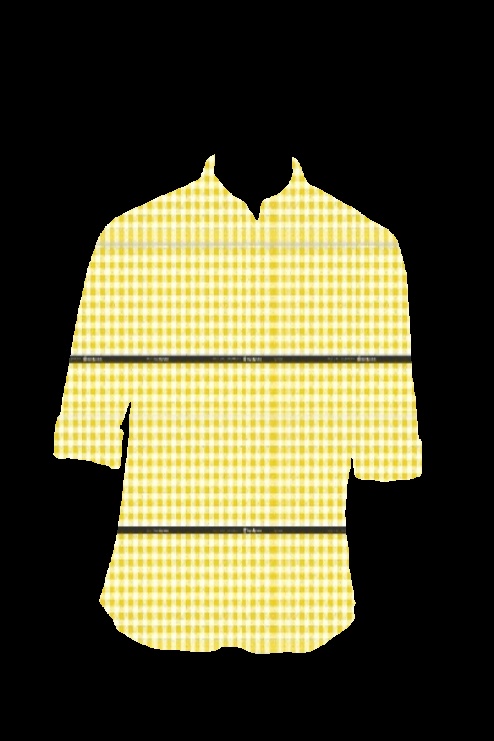
yellow gingham tee